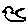
Label: bird